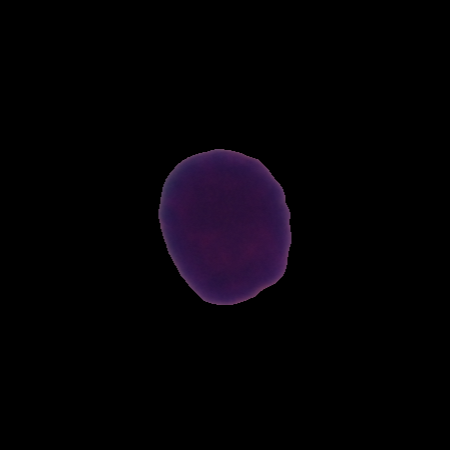
Label: healthy